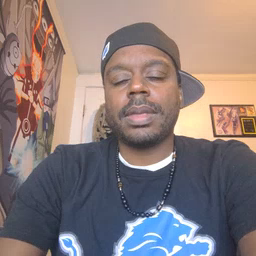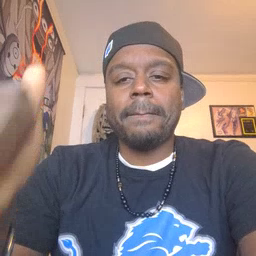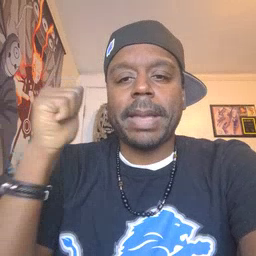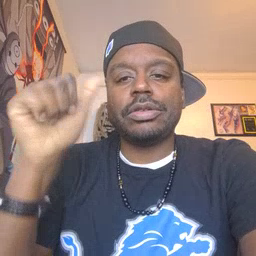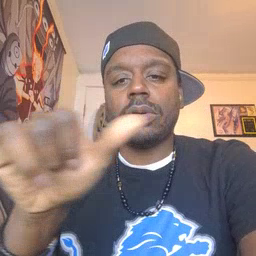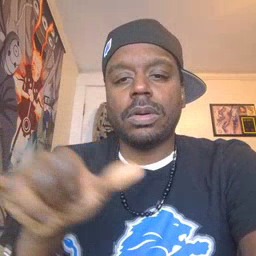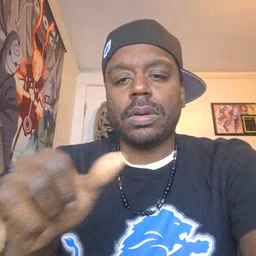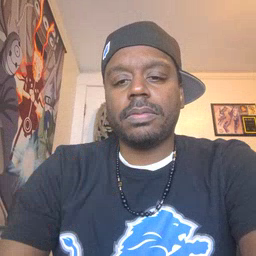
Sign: backyard